Question: I would like to know how I can retrieve data from a database so I would have two columns. This is an example of what I would like to accomplish:
'''
EMPLOYEE_Total | YEAR_HIRED
----------------------------
5 1995
'''
(number of employees hired on a particular year)
Unfortunately now I've got some troubles getting only one row per year as
a result.

This is my query. Can you please help me? Thx.!
'''
SELECT COUNT(EMPLOYEE_ID) AS EMPLOYEE_TOTAL, TO_CHAR(HIRE_DATE, 'YYYY') AS YEAR_HIRED
FROM EMPLOYEES
WHERE hire_date
BETWEEN '01-JAN-1995' AND '31-DEC-1998'
GROUP BY HIRE_DATE
ORDER BY HIRE_DATE
'''
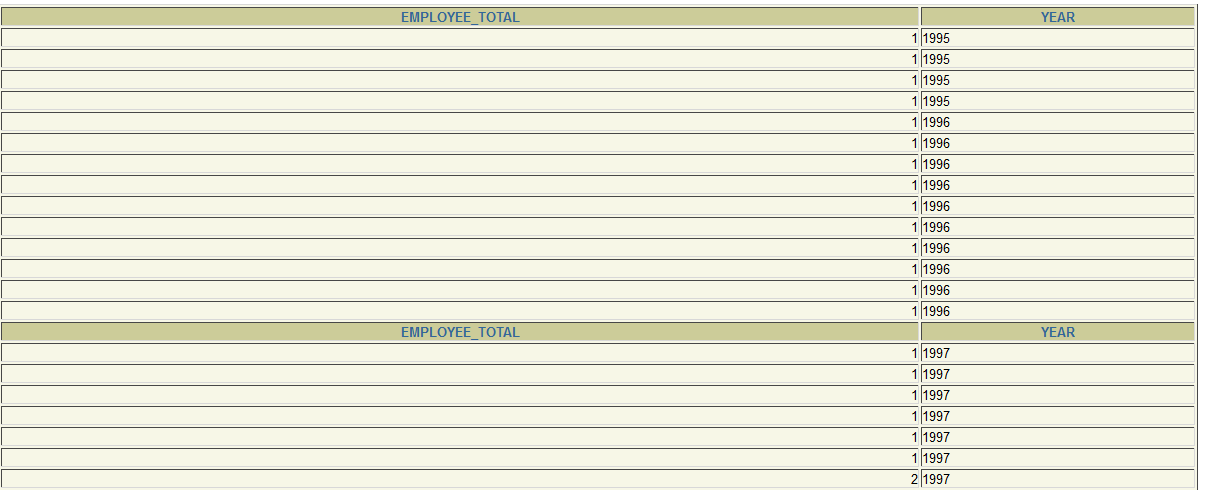
Answer: Example on existing Oracle table - tested:
'''
SELECT count(*), to_char(hiredate, 'YYYY') hiredate
FROM scott.emp
WHERE hiredate BETWEEN '01-JAN-1980' AND '01-JAN-1983'
GROUP BY to_char(hiredate, 'YYYY')
ORDER BY to_char(hiredate, 'YYYY')
/
'''
Output: ORA-01481: invalid number format model
This will work and give the same result with any of order by:
'''
SELECT count(*), to_char(hiredate, 'YYYY') hiredate
FROM scott.emp
WHERE hiredate BETWEEN '01-JAN-1980' AND '01-JAN-1983'
GROUP BY to_char(hiredate, 'YYYY')
--ORDER BY to_date(hiredate, 'YYYY')
-- ORDER BY hiredate
ORDER BY 2
/
COUNT(*) HIREDATE
-----------------------
1 1980
10 1981
1 1982
'''